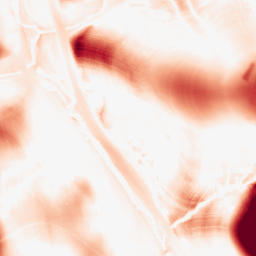
Category: morphological
Decomposition family: tophat
Decomposition parameters: size: 50
mode: white
Upsampling method: lanczos
Upsampling parameters: scale: 8
Upsampling scale: 8